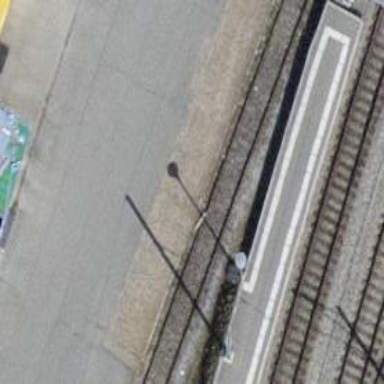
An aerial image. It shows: Railway siding with rails.